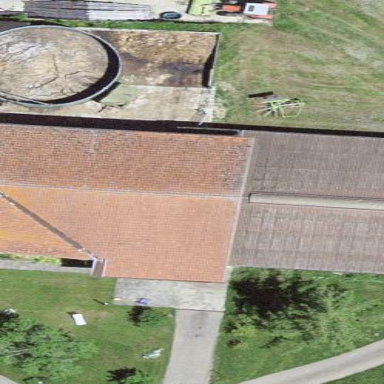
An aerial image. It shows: Farm building.